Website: bh-photo
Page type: customer-info-address
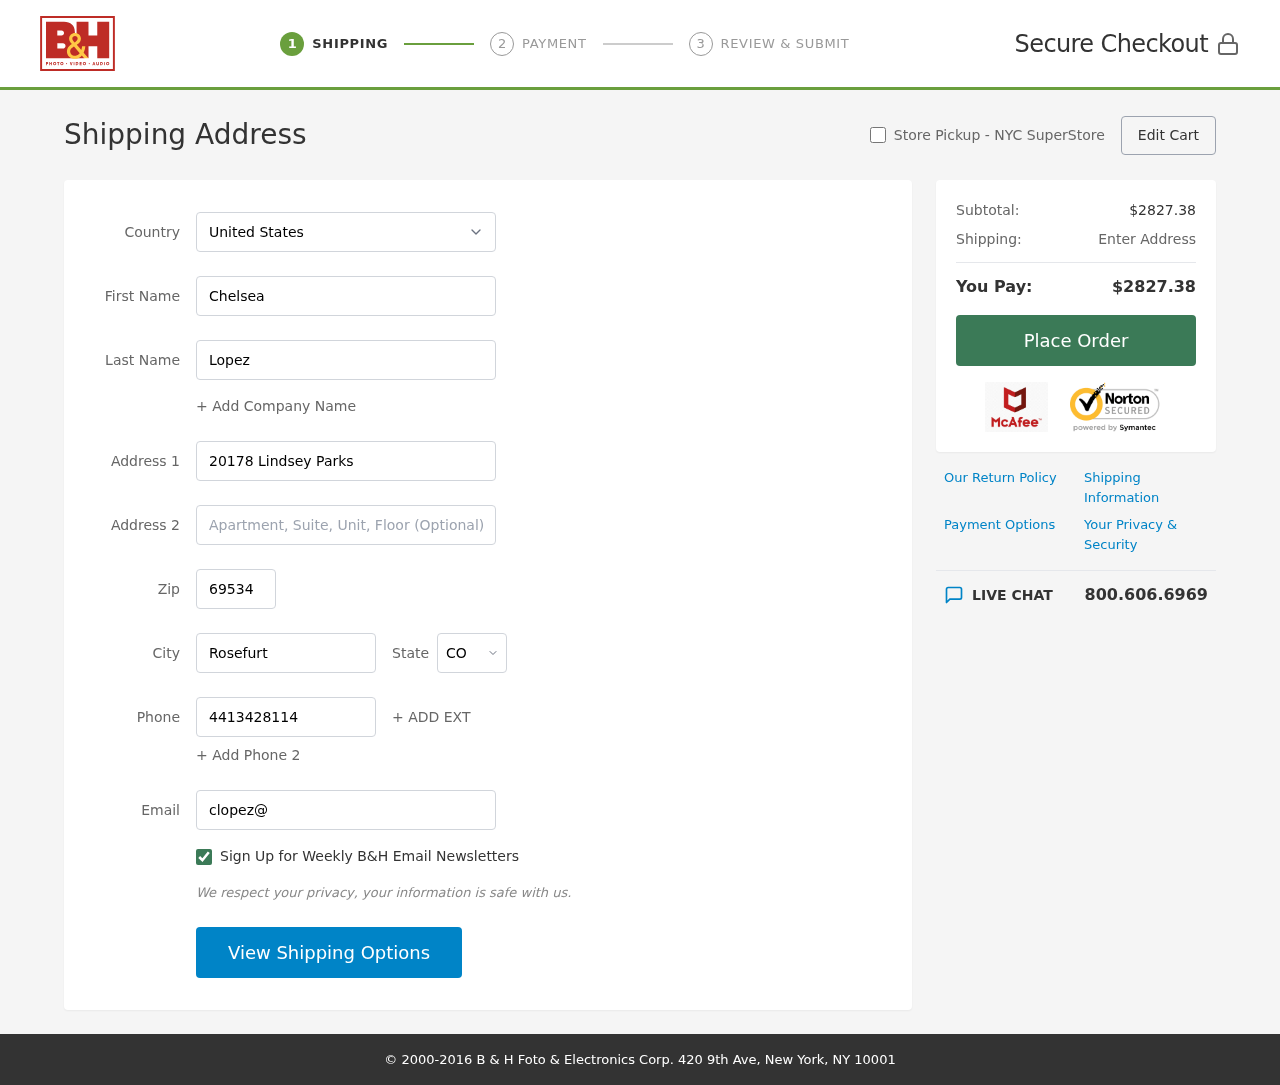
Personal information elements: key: PII_CITY
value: Rosefurt
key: PII_COUNTRY
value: United States
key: PII_EMAIL
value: clopez@hotmail.com
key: PII_FIRSTNAME
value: Chelsea
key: PII_LASTNAME
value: Lopez
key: PII_PHONE
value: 4413428114
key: PII_POSTCODE
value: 69534
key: PII_STATE_ABBR
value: CO
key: PII_STREET
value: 20178 Lindsey Parks
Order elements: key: ORDER_SUBTOTAL
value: $2827.38
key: ORDER_TOTAL
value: $2827.38